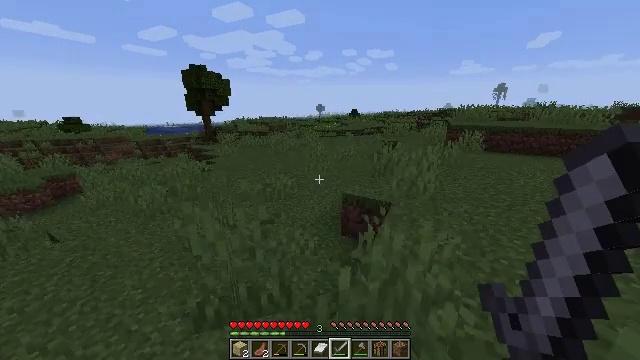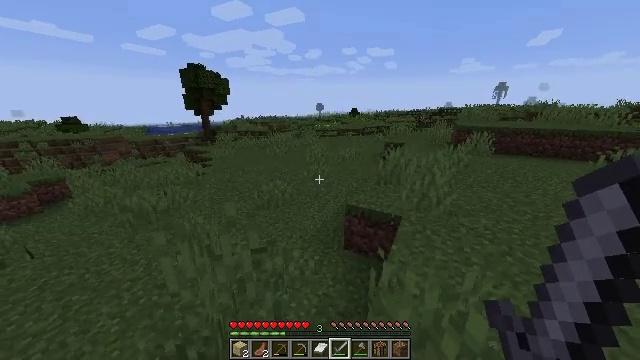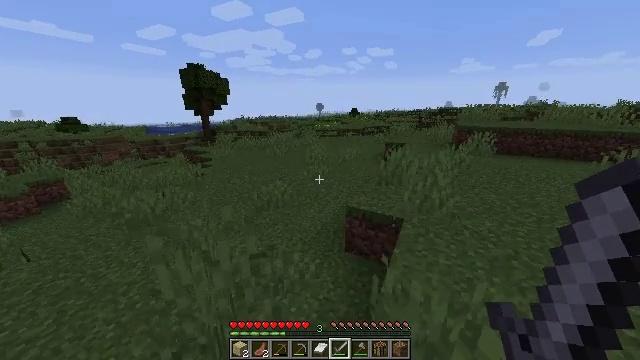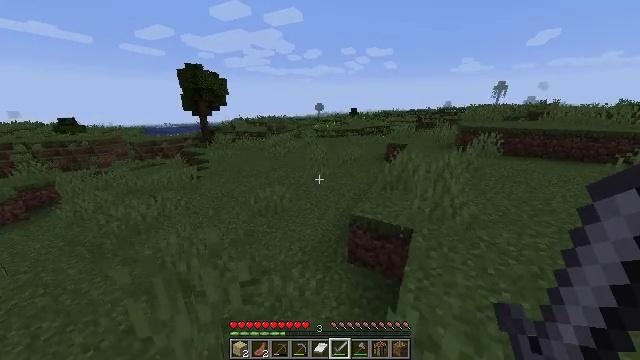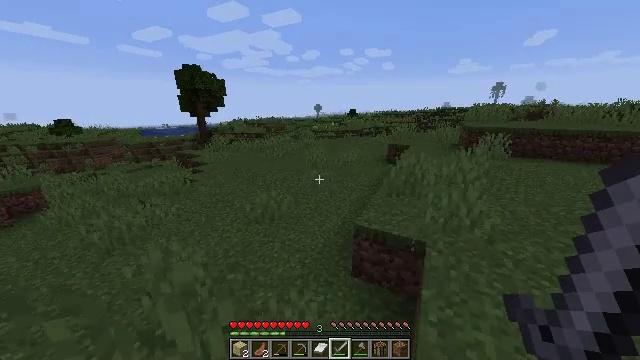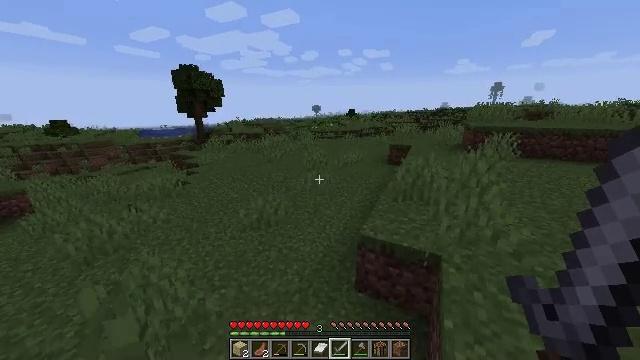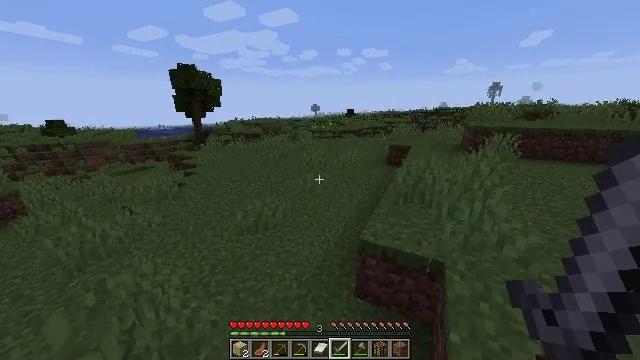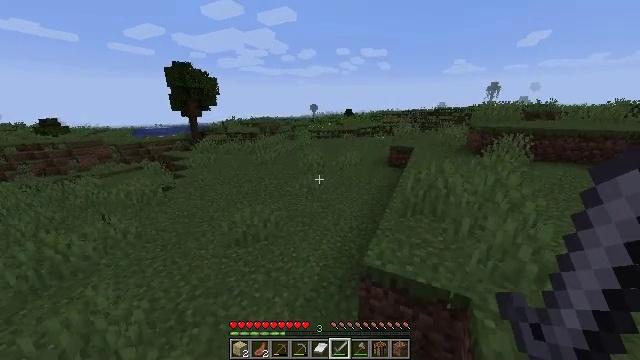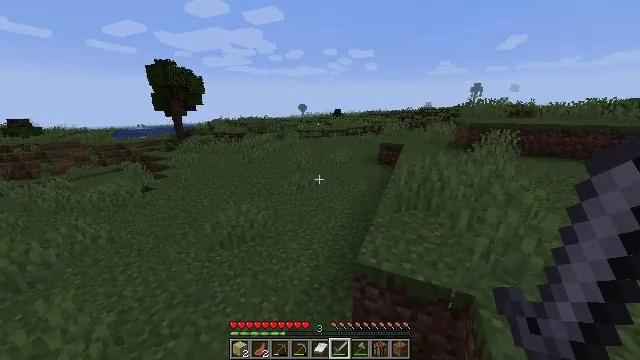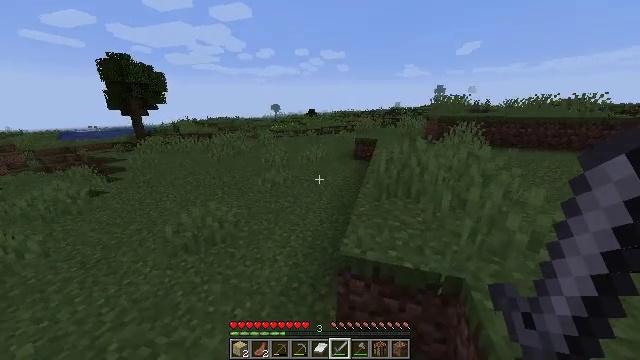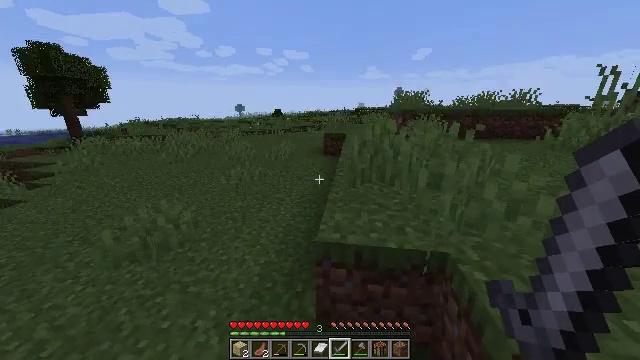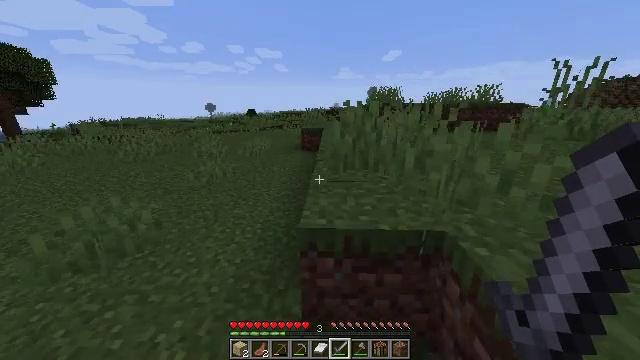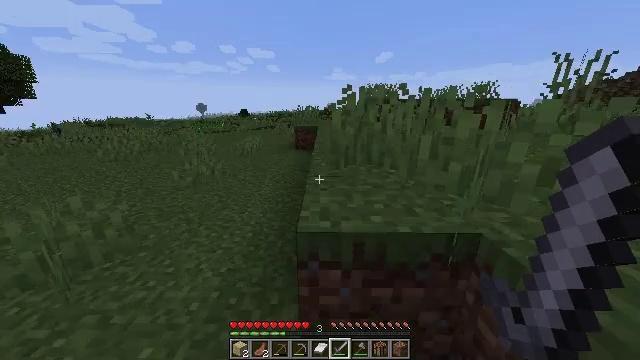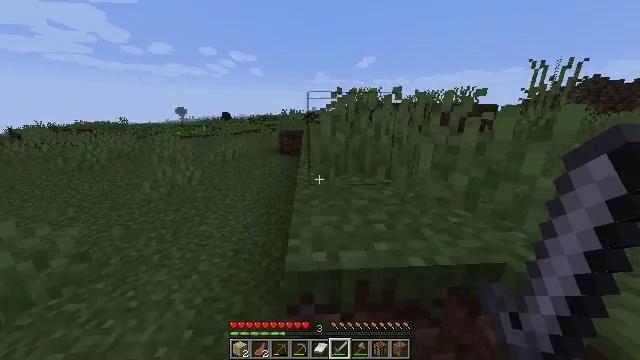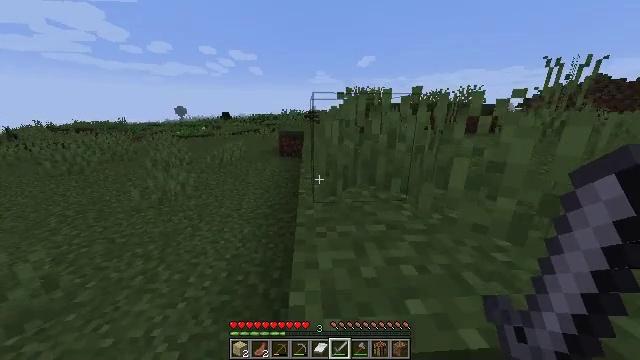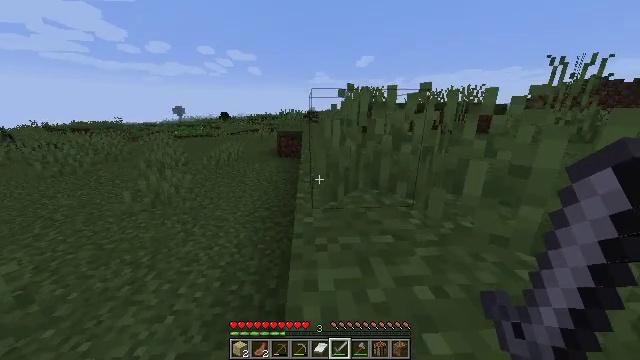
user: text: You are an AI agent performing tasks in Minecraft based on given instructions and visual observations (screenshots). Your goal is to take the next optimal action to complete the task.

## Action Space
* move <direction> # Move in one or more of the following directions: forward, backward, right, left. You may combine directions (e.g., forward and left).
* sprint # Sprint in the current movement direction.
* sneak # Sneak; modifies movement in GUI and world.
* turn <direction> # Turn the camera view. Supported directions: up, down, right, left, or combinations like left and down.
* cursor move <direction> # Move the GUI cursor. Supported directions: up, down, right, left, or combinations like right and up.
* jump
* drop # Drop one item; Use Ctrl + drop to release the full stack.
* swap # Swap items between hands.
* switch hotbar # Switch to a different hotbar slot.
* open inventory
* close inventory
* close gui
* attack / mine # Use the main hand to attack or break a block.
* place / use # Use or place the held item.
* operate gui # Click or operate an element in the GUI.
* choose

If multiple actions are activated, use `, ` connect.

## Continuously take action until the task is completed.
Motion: motion action
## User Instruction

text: Gather a tall sunflower.
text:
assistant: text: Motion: move forward, sprint
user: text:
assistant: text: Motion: move forward, sprint
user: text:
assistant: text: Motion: move forward, sprint
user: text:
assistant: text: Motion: move forward, sprint
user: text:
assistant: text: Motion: move forward, sprint
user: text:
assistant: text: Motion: move forward, sprint
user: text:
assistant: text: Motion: move forward, sprint
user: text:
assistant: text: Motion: move forward, sprint, turn right
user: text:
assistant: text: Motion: move forward, sprint, turn right
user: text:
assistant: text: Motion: move forward, sprint, turn right
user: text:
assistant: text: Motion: move forward, sprint, turn right
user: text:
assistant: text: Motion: move forward, sprint, turn right
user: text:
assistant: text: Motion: move forward, sprint, turn right and up
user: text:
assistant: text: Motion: move forward, sprint
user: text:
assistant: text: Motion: move forward, sprint
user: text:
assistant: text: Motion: move forward, sprint
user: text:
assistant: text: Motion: move forward, sprint
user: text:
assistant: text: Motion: move forward, sprint, turn left
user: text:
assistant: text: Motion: move forward, sprint, turn left
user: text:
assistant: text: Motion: move forward, sprint, turn left
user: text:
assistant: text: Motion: move forward, sprint, turn left
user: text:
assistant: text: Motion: move forward, sprint, turn left
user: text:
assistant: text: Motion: move forward, sprint, turn left
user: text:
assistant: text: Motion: move forward, sprint, turn left
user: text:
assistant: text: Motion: move forward, sprint
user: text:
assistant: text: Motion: move forward, sprint
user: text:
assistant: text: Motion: move forward, sprint
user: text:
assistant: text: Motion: move forward, sprint
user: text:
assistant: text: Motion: move forward, sprint
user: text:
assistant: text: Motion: move forward, sprint